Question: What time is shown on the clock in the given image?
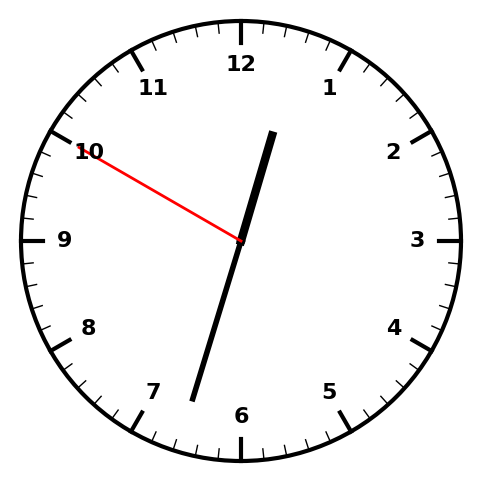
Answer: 12:32:50